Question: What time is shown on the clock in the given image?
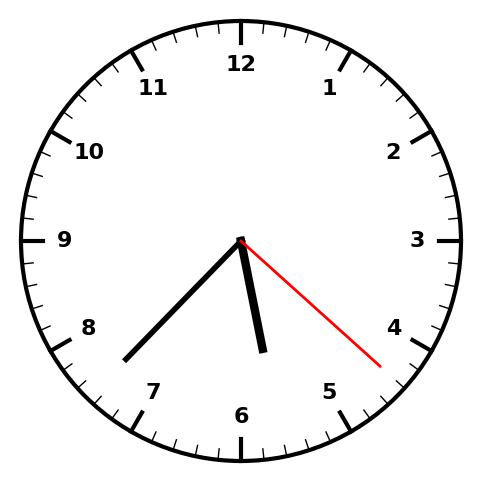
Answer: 05:37:22